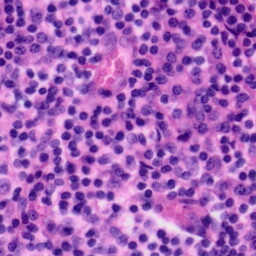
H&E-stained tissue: Tonsil